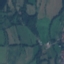
Label: Pasture